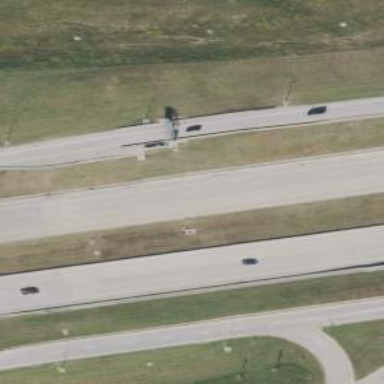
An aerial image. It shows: Toll gantry on the road.